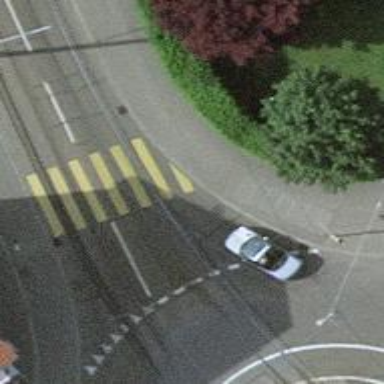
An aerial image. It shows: Tram crossing on the railway.